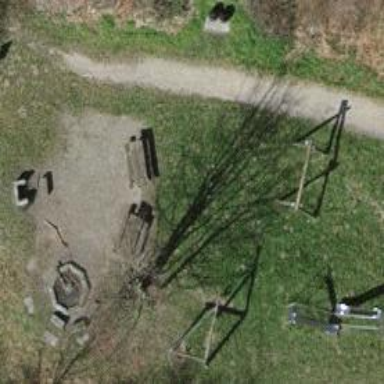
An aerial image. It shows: Picnic table located in leisure land area.